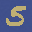
Label: 5